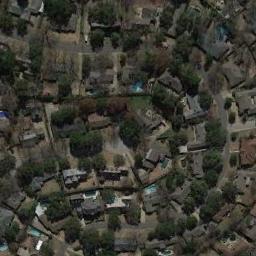
Label: residential